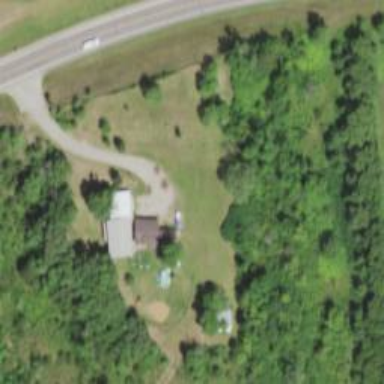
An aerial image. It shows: Driveway leading to service road.